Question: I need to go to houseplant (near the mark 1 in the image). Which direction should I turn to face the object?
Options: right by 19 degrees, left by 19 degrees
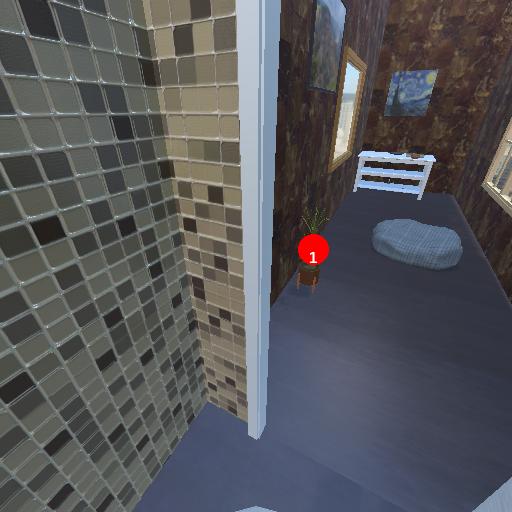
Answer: right by 19 degrees